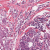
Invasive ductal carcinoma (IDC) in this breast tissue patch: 1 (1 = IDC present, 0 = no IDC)